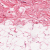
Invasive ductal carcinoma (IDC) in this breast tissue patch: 0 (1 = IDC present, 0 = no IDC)